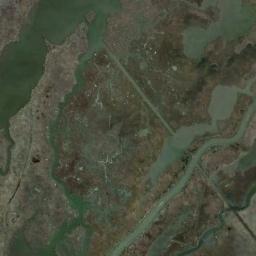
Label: wetland